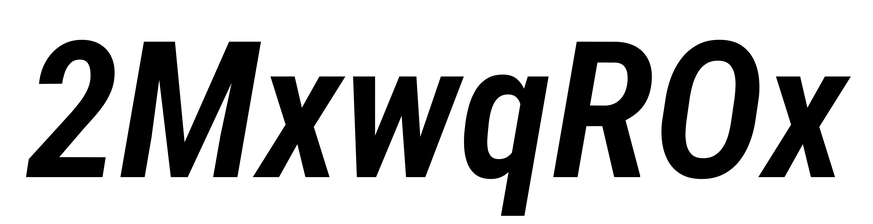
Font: Roboto-Italic_Condensed_SemiBold_Italic